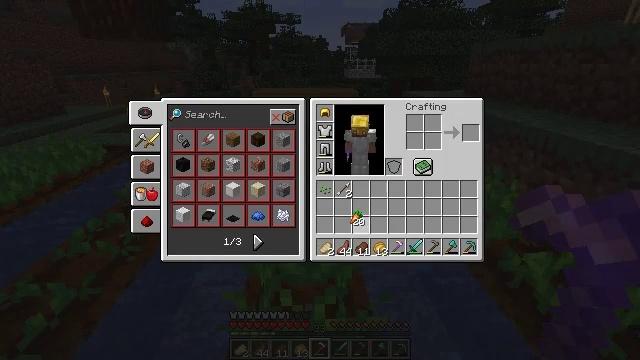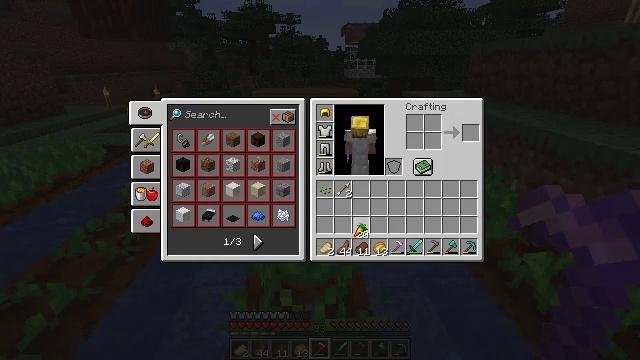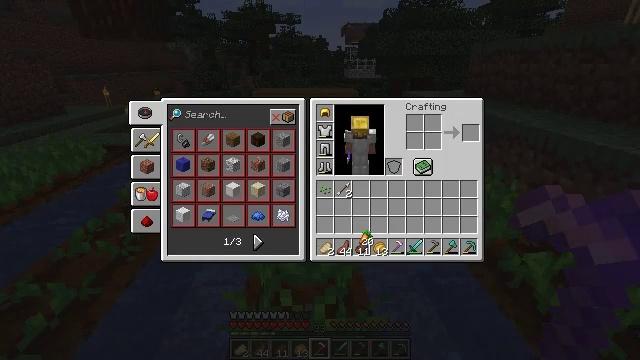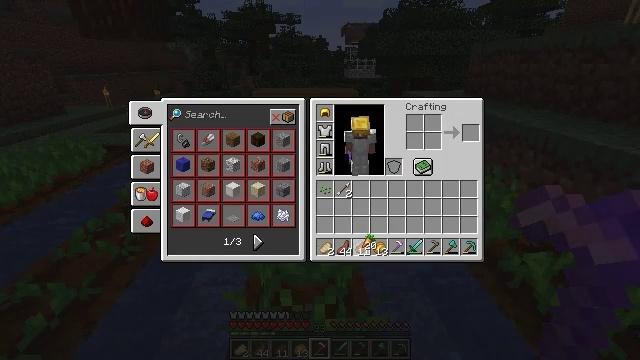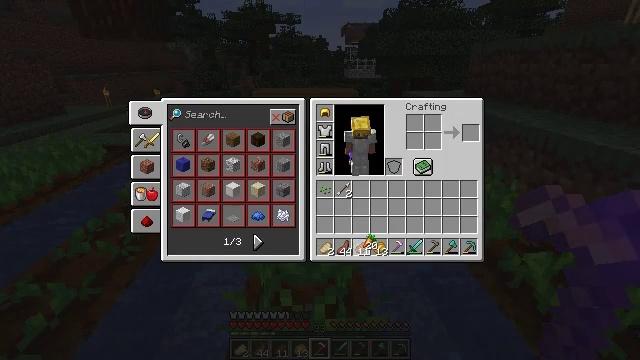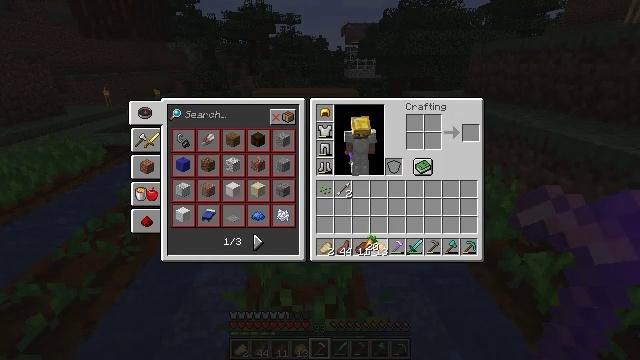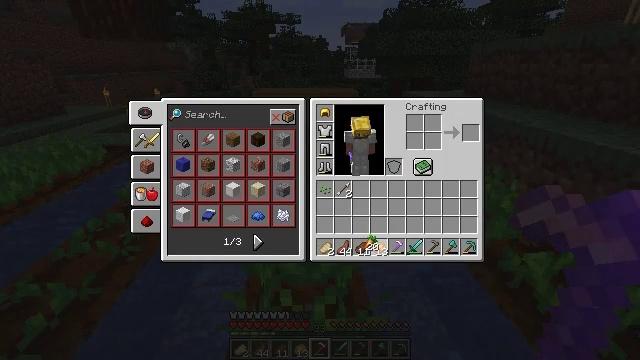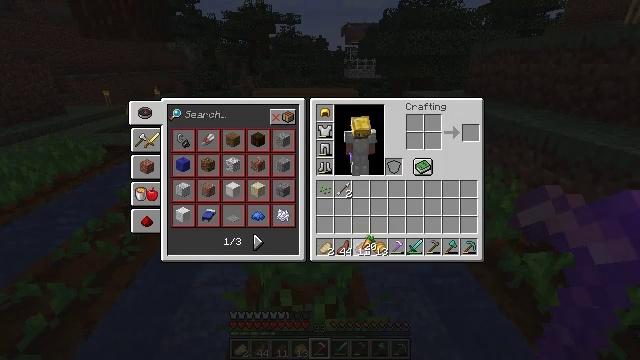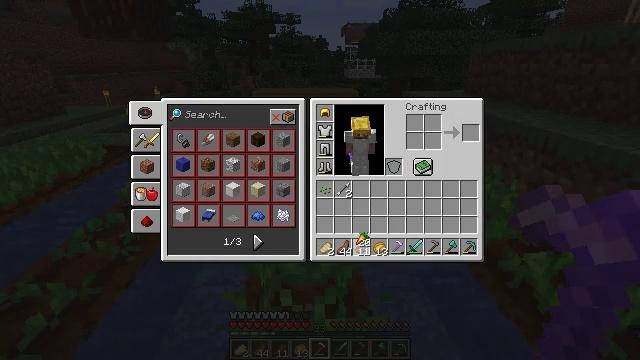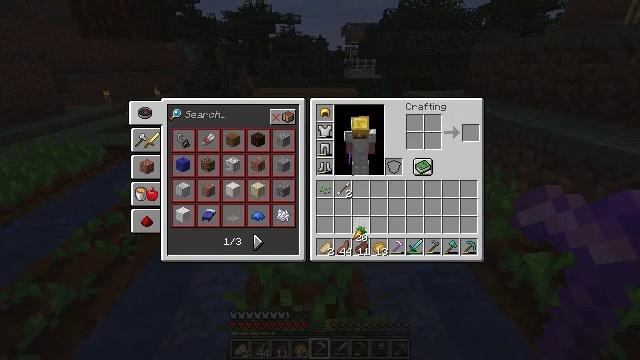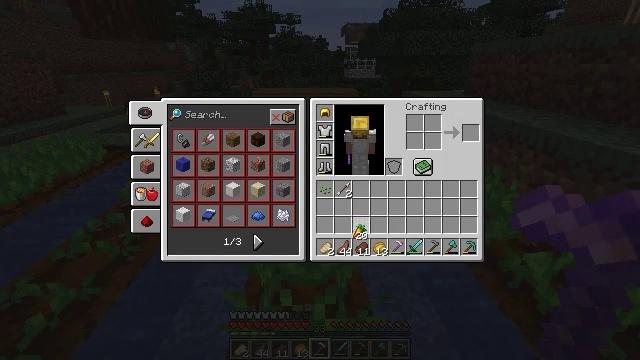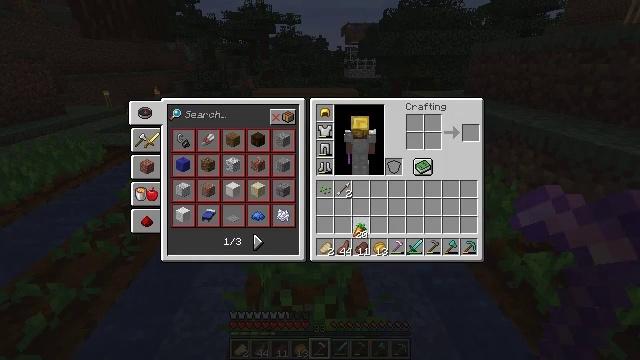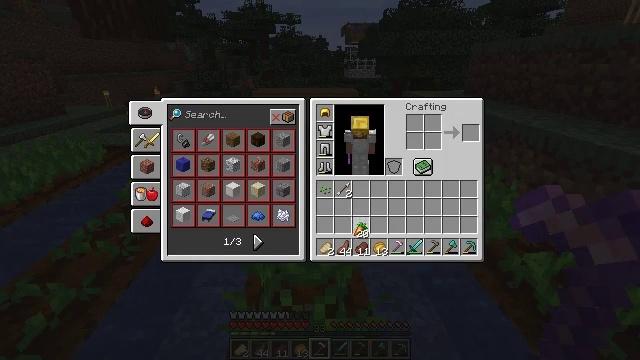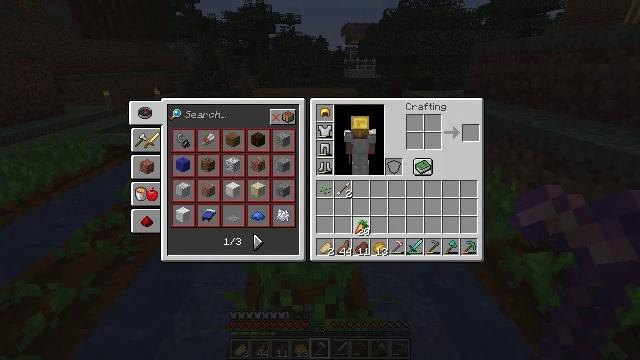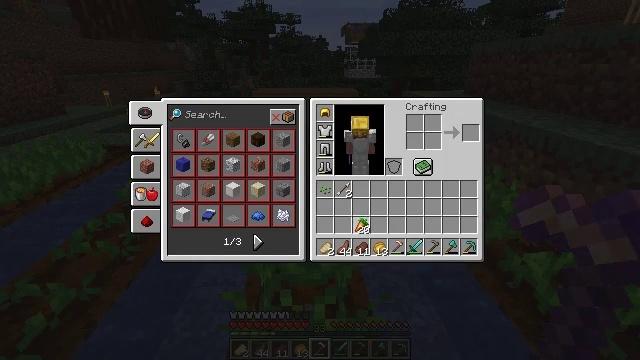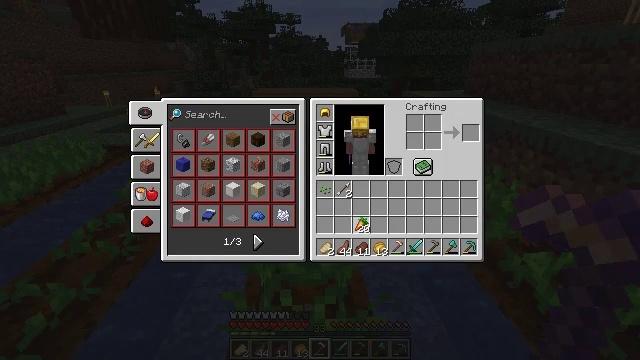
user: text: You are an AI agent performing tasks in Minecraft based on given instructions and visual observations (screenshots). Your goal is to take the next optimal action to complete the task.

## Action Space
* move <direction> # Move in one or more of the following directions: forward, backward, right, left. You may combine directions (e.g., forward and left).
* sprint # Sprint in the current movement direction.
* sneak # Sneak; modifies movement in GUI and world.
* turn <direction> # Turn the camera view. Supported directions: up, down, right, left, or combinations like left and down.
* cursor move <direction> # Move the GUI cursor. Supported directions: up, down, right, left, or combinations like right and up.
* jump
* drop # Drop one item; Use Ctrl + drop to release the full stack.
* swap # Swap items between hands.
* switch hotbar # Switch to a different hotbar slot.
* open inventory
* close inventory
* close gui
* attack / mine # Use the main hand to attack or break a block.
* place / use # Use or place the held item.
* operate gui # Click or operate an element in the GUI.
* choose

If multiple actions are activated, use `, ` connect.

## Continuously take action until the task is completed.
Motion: motion action
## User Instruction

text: Collect carrots by breaking the crop.
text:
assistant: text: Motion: turn down
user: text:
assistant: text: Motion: turn down
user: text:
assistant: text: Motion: no_op
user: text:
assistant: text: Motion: no_op
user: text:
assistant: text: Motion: no_op
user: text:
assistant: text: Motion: no_op
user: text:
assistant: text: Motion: no_op
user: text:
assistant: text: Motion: no_op
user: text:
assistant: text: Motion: no_op
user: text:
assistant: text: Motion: no_op
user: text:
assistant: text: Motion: no_op
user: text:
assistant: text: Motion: no_op
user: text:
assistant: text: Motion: no_op
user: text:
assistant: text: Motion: no_op
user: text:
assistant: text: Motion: no_op
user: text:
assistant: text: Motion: no_op
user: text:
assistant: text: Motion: no_op
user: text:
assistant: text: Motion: no_op
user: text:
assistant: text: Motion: no_op
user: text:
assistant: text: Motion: no_op
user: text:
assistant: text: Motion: no_op
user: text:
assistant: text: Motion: attack / mine
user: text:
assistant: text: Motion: attack / mine
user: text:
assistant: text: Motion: no_op
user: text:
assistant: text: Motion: no_op
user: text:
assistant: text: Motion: turn right
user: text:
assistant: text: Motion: turn right
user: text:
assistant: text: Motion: no_op
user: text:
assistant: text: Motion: no_op
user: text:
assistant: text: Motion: no_op